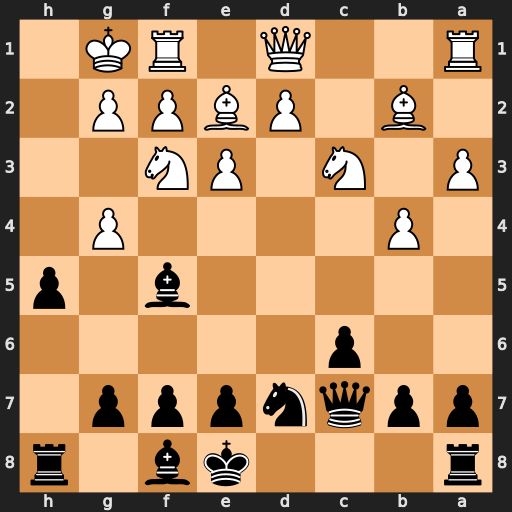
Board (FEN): r3kb1r/ppqnppp1/2p5/5b1p/1P4P1/P1N1PN2/1B1PBPP1/R2Q1RK1
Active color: b
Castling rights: kq
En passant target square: -
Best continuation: hxg4 Nh4 Rxh4